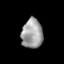
Tissue: lung
Cell type: T cells
Senescence score: 0.1608
Nuclear area (px): 618
Mean DAPI intensity: 157.028